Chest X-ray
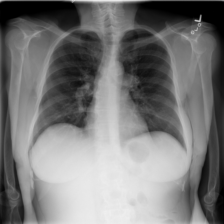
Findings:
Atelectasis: negative
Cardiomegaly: negative
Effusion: negative
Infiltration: negative
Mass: negative
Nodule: negative
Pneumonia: negative
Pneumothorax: negative
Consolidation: negative
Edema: negative
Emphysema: negative
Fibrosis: negative
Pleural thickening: negative
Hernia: negative